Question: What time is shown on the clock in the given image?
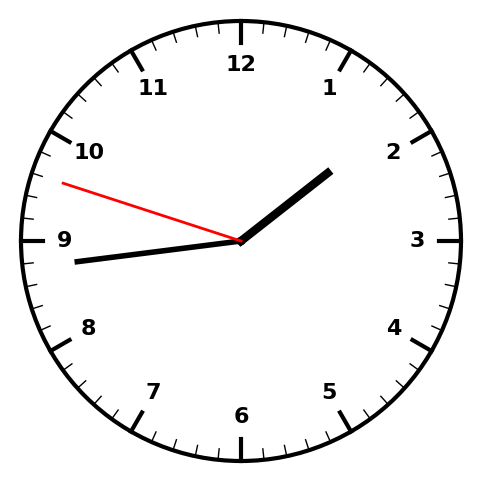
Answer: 01:43:48